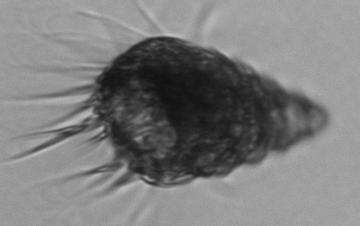
Label: Laboea_strobila